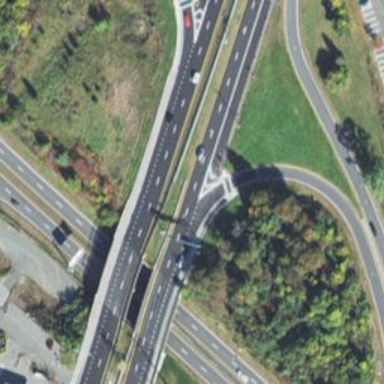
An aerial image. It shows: Bridge on trunk expressway.